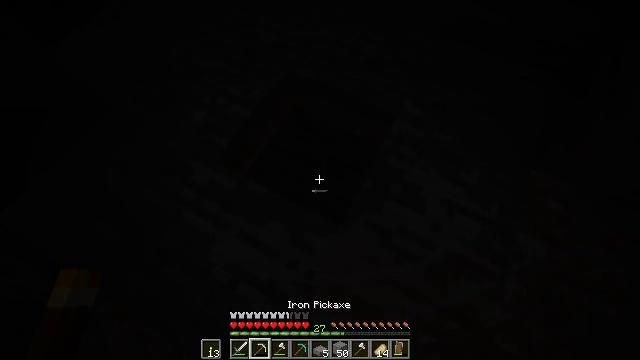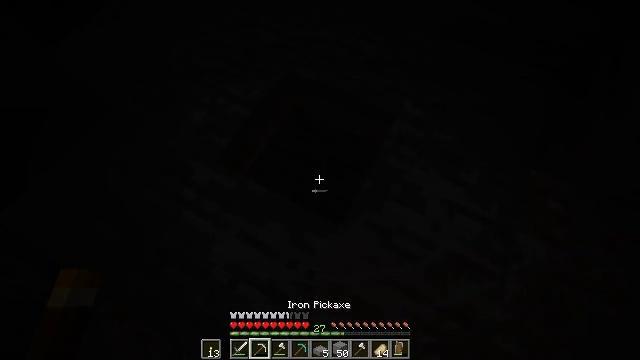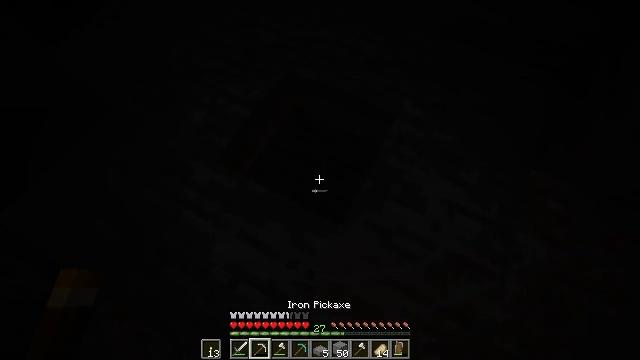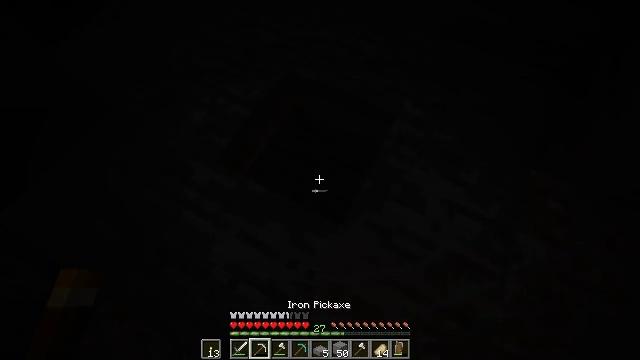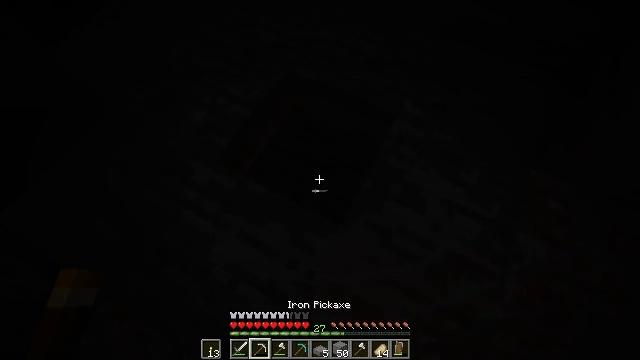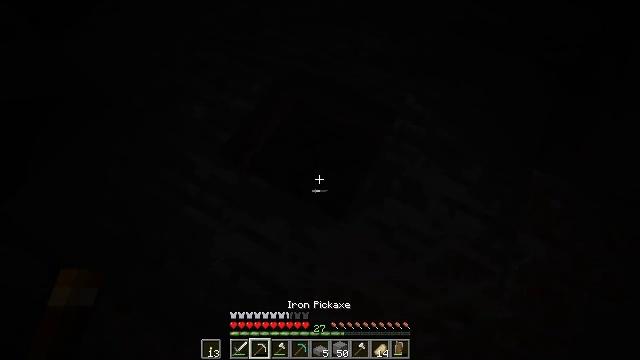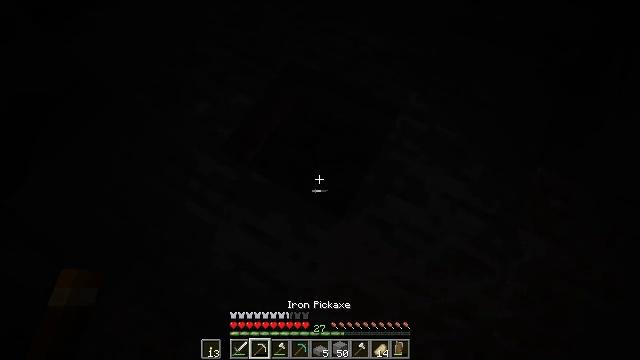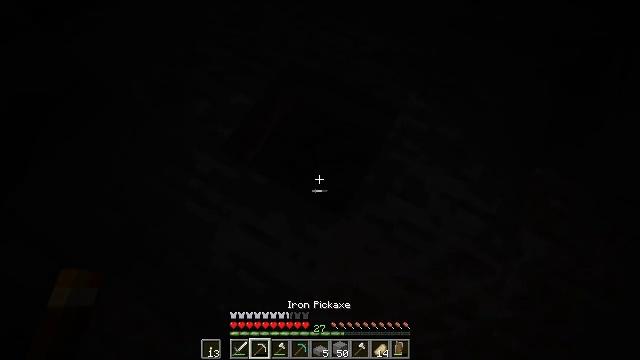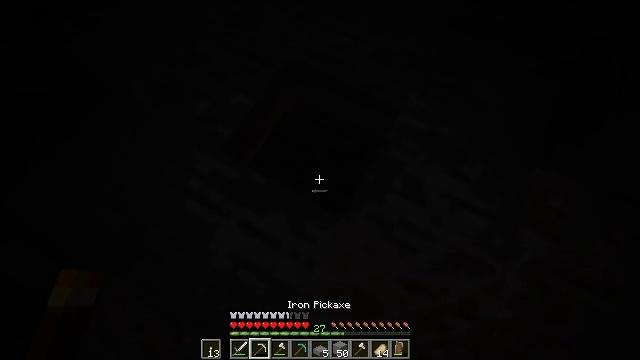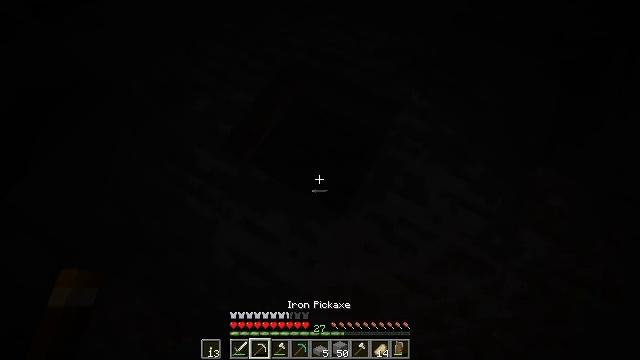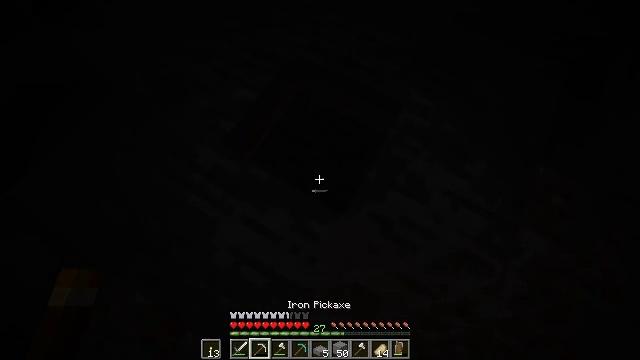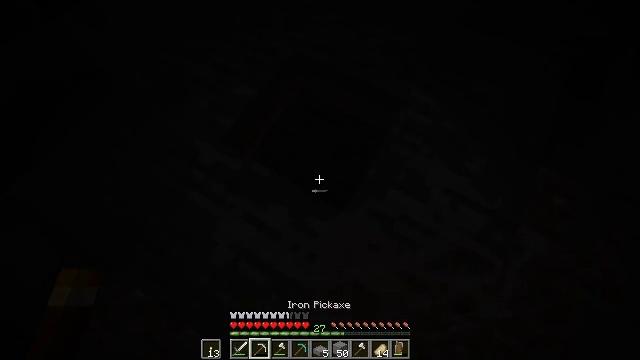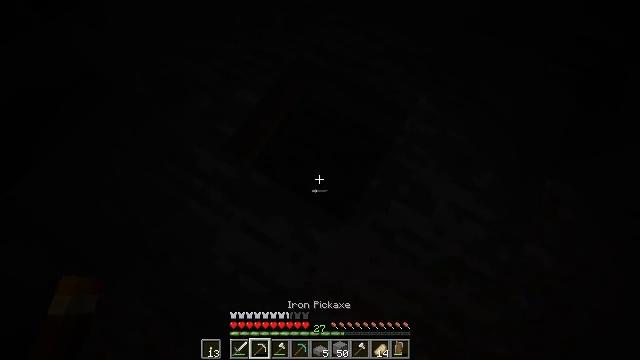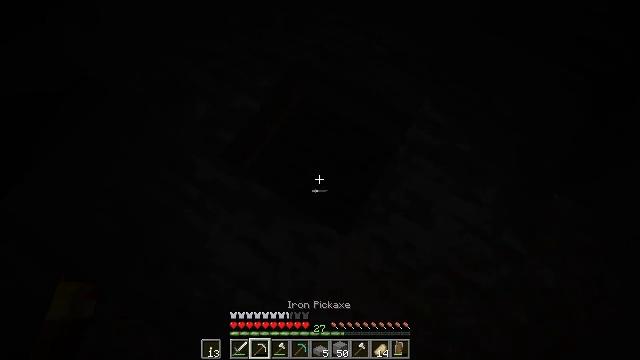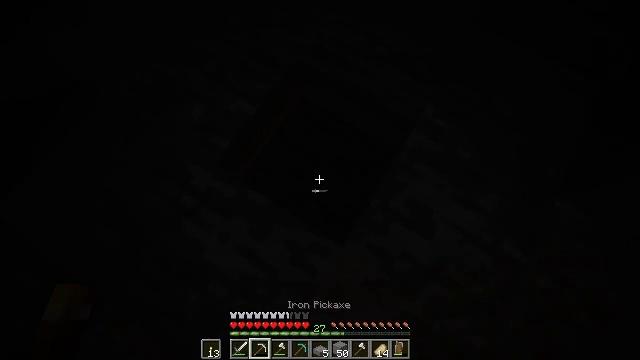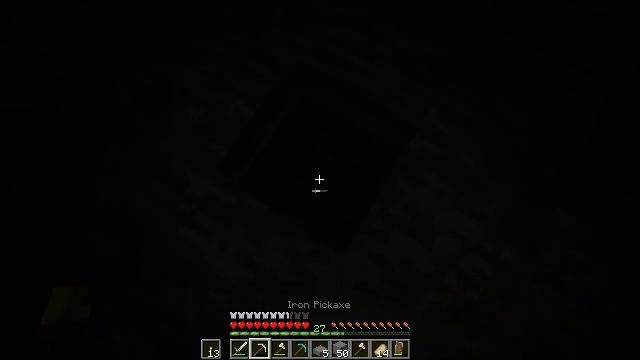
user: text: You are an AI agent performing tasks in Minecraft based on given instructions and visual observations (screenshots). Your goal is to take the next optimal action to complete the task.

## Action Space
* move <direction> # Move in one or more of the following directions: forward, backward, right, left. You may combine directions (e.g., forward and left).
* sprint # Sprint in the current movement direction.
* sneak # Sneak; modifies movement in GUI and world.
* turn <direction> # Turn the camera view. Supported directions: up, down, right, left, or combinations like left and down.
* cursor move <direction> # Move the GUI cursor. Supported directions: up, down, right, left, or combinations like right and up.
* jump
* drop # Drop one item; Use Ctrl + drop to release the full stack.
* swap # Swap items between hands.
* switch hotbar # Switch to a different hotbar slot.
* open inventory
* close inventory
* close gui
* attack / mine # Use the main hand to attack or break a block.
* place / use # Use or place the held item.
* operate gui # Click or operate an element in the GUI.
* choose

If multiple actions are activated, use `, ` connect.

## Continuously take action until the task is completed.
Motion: motion action
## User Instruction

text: Mine the stone slab block.
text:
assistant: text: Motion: no_op
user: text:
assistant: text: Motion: attack / mine
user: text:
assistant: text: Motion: attack / mine
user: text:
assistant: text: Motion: attack / mine
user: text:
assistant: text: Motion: attack / mine
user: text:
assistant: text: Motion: attack / mine
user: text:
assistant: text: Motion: attack / mine
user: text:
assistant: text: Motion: no_op
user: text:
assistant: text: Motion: no_op
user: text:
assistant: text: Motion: no_op
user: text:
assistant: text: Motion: no_op
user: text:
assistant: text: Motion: move forward, turn down
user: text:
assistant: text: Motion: move forward, turn down
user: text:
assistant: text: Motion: move forward, turn down
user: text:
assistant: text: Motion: turn down
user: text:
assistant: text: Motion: turn down, attack / mine
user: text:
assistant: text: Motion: attack / mine
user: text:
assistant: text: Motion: turn down, attack / mine
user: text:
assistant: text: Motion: turn down, attack / mine
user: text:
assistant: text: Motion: attack / mine
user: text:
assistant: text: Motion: attack / mine
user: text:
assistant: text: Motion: attack / mine
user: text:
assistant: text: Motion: attack / mine
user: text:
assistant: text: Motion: attack / mine
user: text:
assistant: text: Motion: attack / mine
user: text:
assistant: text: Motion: attack / mine
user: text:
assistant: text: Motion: attack / mine
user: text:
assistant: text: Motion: attack / mine
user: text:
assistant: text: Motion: attack / mine
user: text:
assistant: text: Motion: attack / mine